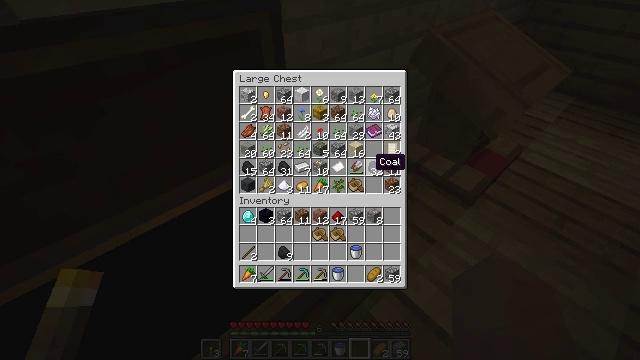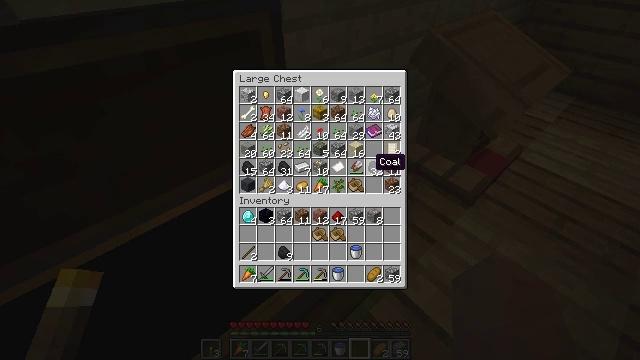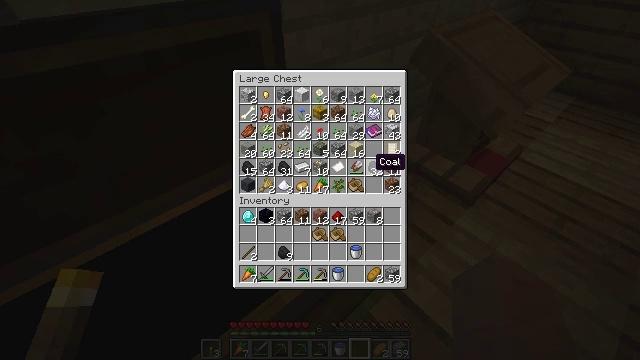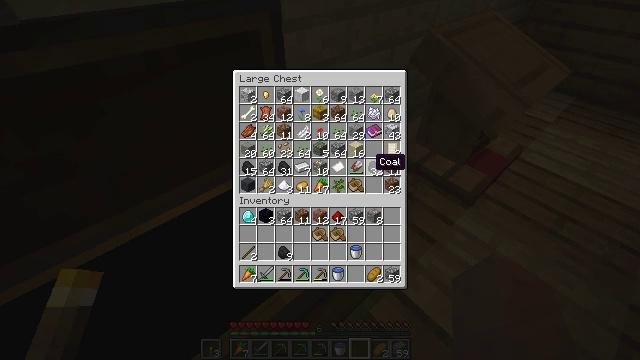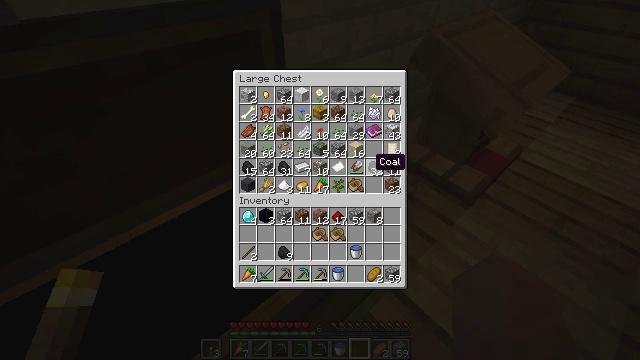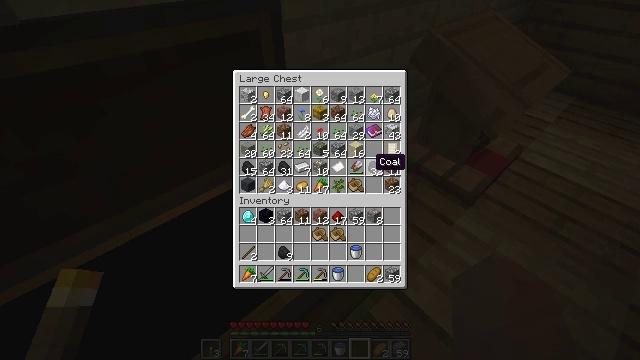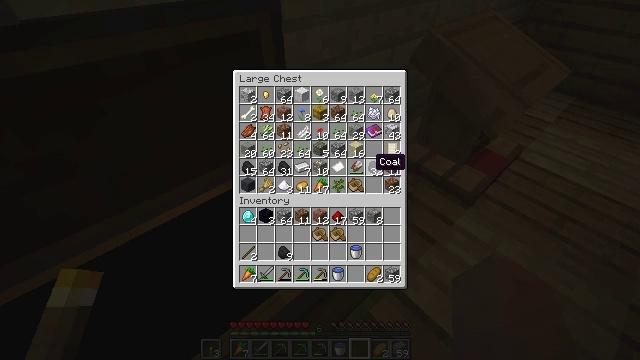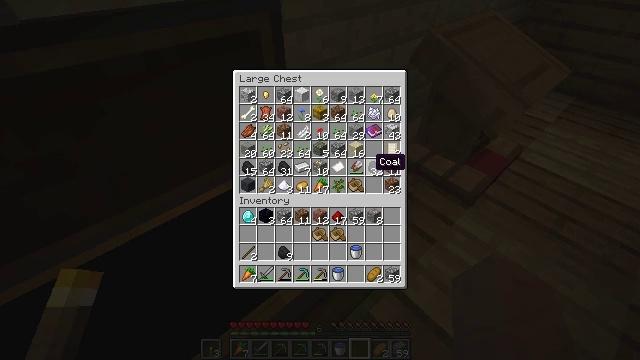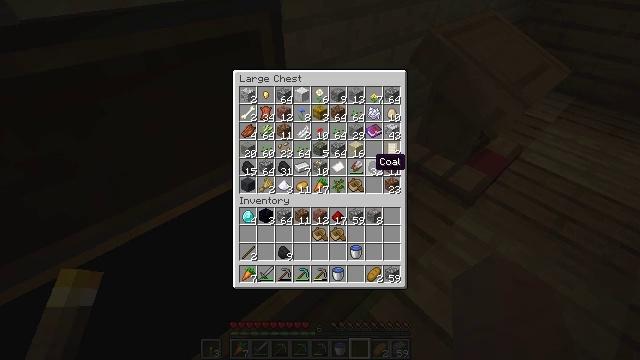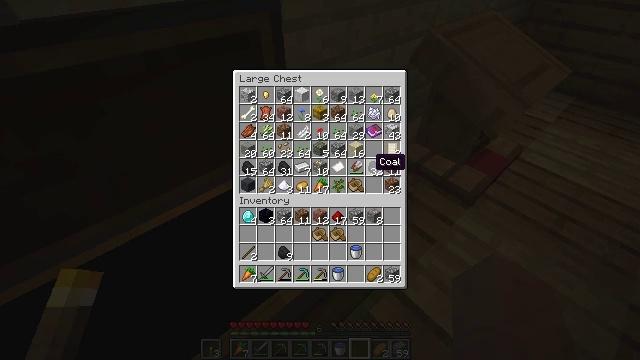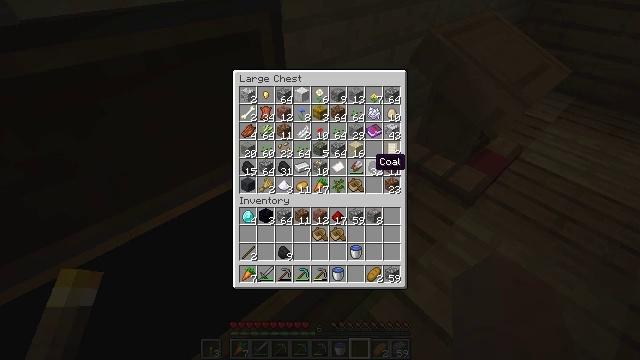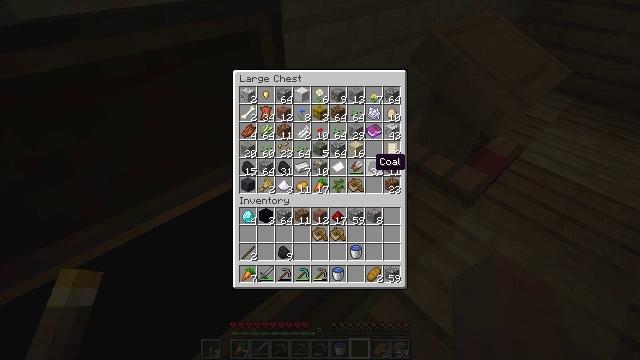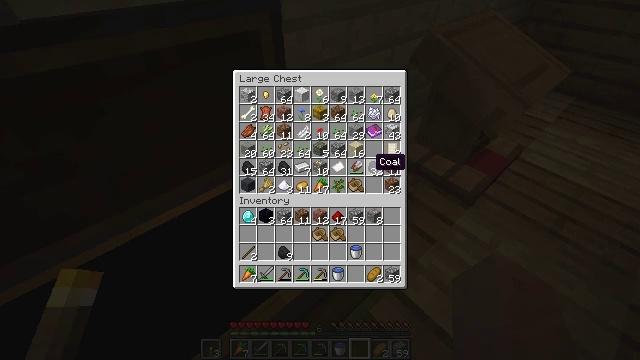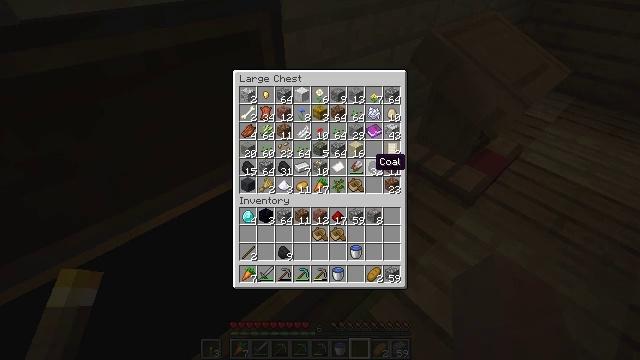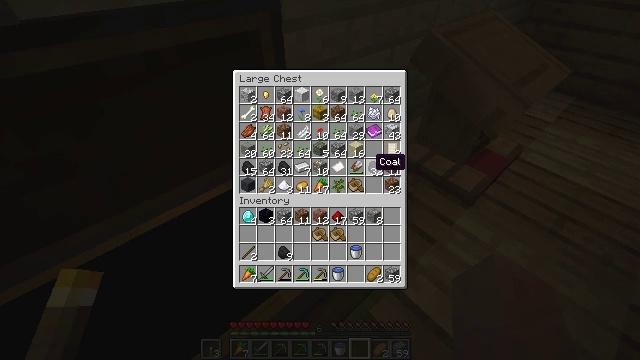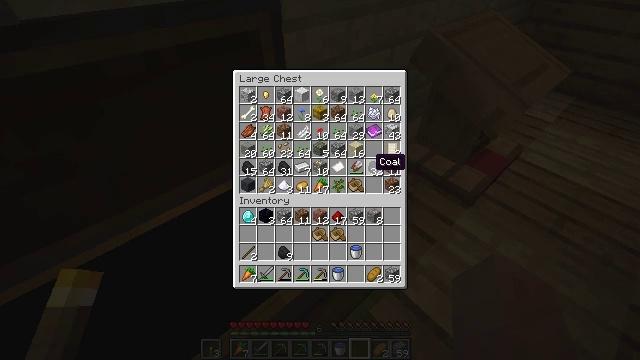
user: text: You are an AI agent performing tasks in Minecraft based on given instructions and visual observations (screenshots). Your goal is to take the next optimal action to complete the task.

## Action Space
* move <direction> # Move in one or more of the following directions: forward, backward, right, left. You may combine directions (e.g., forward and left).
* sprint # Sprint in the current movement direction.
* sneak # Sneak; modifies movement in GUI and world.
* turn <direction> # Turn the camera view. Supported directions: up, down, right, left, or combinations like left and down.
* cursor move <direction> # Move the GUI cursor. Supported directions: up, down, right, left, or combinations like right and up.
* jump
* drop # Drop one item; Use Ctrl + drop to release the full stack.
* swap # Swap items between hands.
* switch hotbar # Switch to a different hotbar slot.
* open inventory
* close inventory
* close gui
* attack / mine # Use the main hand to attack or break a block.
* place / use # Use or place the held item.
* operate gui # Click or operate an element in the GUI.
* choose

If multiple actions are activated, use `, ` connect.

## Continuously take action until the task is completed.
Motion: motion action
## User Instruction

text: Remove a bread from the inventory.
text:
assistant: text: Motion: operate gui
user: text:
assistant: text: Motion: operate gui
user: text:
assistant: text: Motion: operate gui
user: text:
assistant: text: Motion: operate gui
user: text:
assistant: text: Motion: operate gui
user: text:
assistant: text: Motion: operate gui
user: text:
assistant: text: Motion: operate gui
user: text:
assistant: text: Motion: operate gui
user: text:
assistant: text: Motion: operate gui
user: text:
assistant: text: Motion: operate gui
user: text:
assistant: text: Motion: operate gui
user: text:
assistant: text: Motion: operate gui
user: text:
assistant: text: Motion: operate gui
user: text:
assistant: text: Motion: operate gui
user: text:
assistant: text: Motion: operate gui
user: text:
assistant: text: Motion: operate gui
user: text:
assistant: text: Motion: operate gui
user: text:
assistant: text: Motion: operate gui
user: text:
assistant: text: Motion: operate gui
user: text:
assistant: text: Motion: operate gui
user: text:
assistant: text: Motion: operate gui
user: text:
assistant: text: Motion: operate gui
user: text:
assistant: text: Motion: operate gui
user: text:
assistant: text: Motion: operate gui
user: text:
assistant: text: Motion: operate gui
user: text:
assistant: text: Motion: operate gui
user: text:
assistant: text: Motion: operate gui
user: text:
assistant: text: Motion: operate gui
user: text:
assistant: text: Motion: operate gui
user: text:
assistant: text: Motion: operate gui